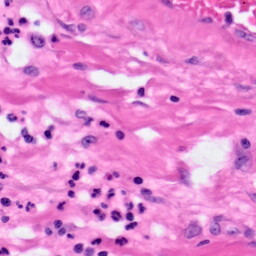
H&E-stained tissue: Pancreatic